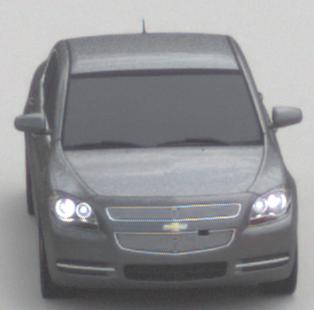
Make: Chevrolet
Model: Malibu 2.4
Detailed model: Malibu
Model produced from: 2012/07
Model produced until: 2014/08
Doors: 4
Color: gray
Road condition: dry road
Daytime: morning or afternoon
Contrast: low contrast